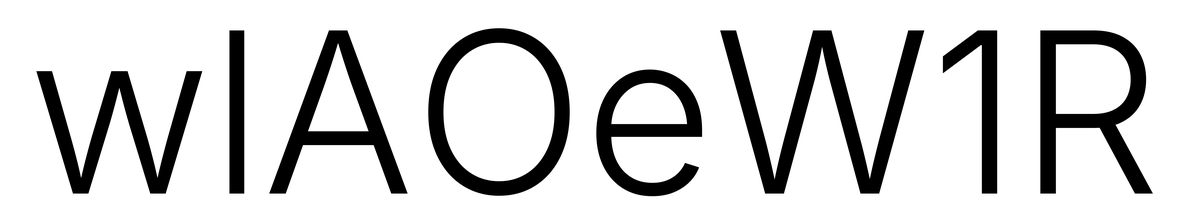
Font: Inter_Light